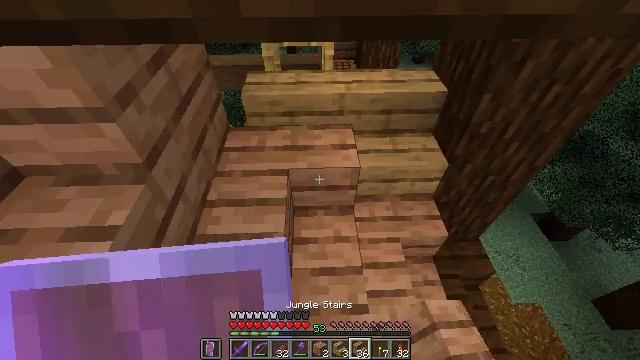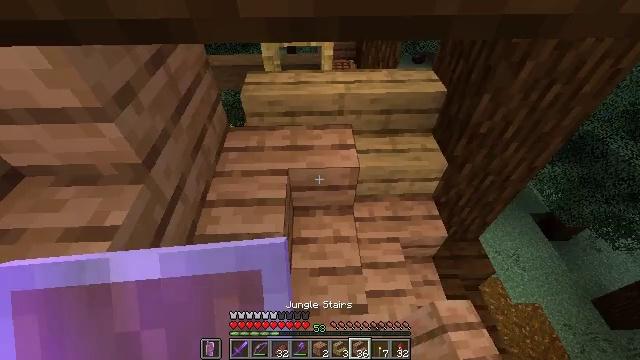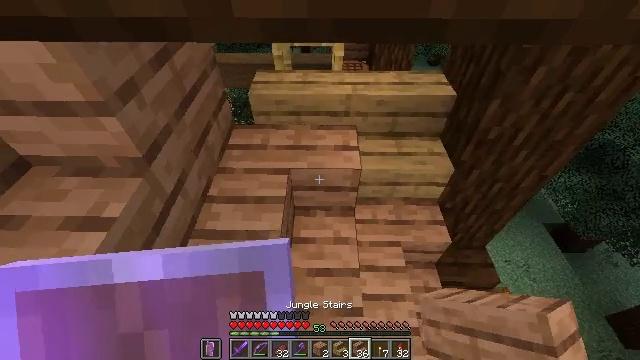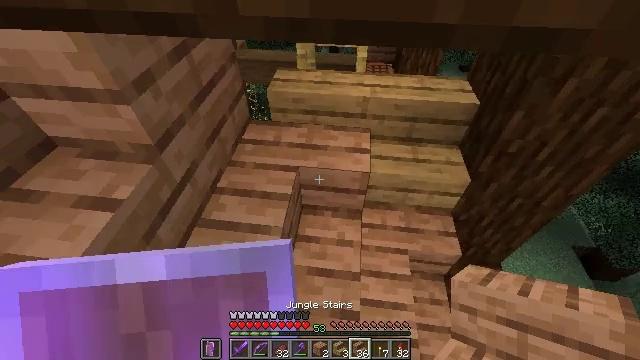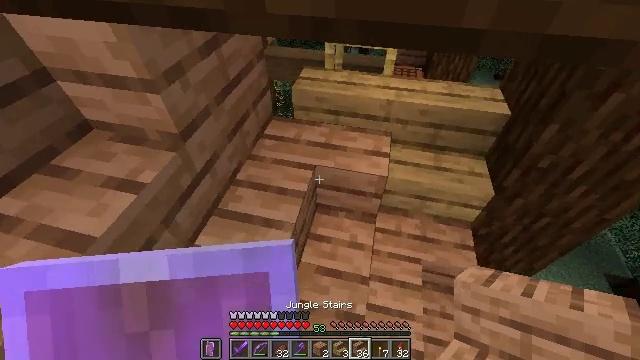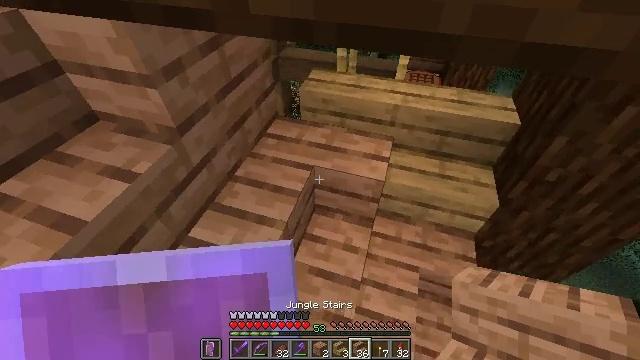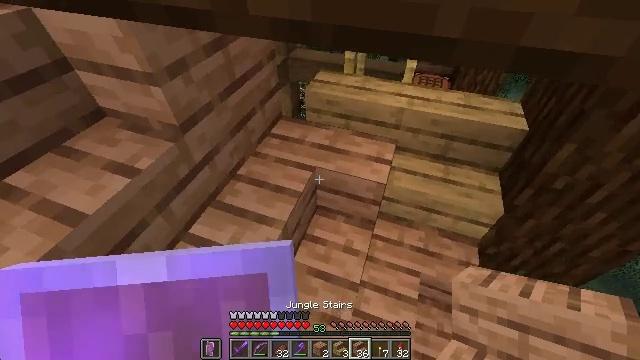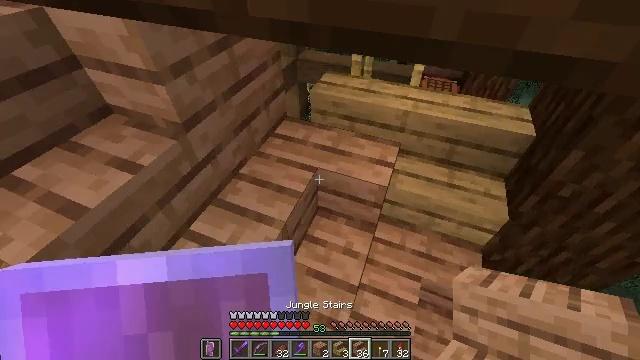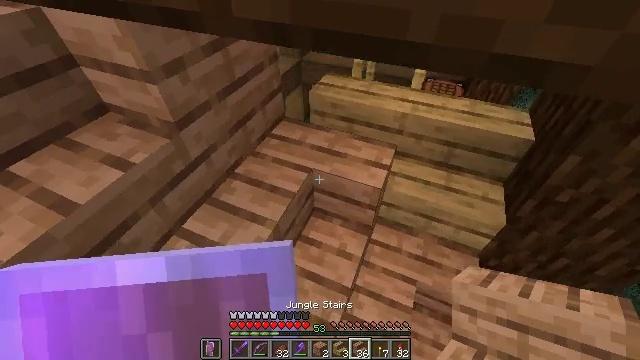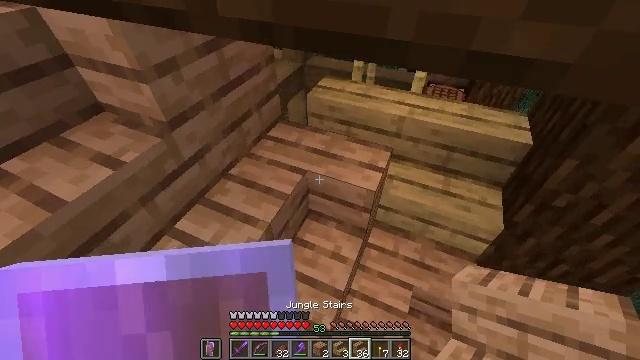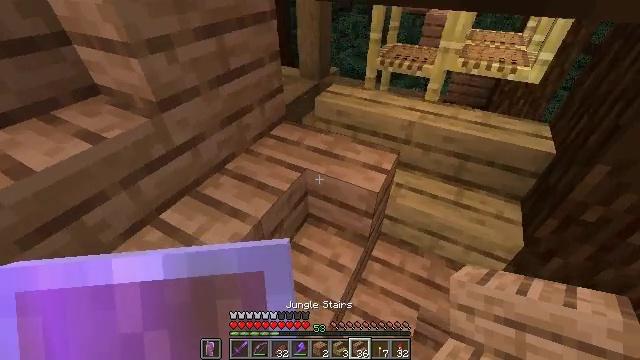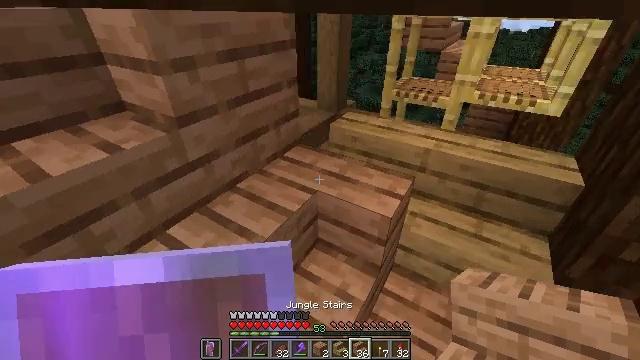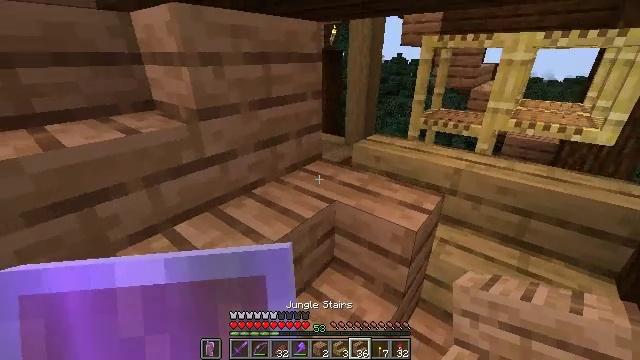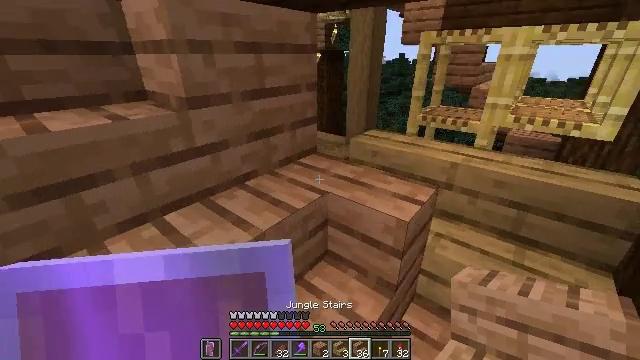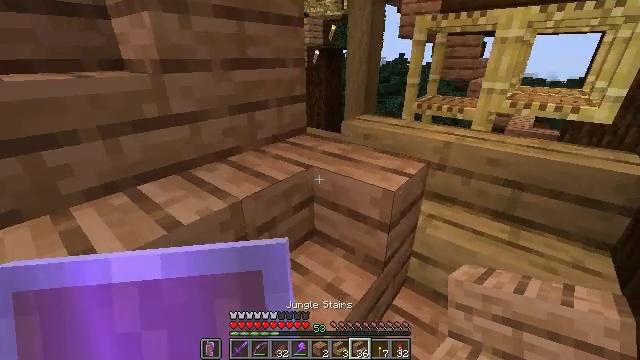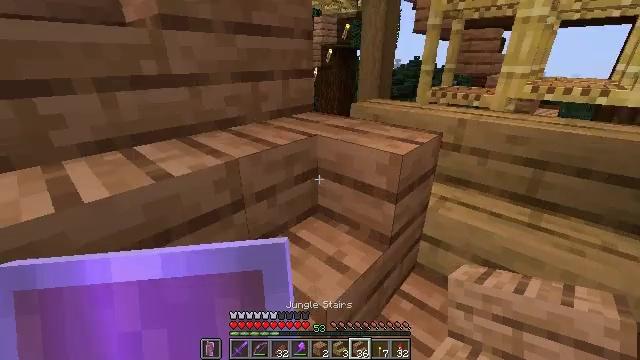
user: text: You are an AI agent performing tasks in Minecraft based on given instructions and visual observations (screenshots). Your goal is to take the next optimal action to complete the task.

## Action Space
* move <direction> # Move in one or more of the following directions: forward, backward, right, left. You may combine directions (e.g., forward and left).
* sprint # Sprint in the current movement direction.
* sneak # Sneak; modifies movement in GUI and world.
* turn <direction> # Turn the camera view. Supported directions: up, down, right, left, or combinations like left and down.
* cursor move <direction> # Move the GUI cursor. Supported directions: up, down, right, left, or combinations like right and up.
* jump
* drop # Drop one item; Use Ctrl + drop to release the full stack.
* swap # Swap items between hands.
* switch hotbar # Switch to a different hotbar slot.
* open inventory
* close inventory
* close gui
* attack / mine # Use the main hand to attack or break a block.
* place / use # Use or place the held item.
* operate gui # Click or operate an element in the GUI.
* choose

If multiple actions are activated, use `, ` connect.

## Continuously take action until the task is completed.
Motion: motion action
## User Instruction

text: Remove the oak stairs to repurpose them.
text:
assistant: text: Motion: move right, sneak
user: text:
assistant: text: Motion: move right, sneak, turn left
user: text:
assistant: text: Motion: move right, sneak, turn left
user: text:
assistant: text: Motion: move right, sneak, turn left
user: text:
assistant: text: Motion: move right, sneak, turn left
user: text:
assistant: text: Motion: move right, sneak, turn left
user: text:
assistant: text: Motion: move right, sneak, turn left
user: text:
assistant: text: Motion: move right, sneak, turn left
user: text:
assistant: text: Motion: move right, sneak
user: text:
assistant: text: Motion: move right, sneak, turn left and up
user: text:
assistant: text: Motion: move right, sneak, turn left and up
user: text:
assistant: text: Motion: move right, sneak, turn left and up
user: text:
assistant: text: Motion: move right, sneak
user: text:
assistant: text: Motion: move right, sneak
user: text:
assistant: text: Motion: move right, sneak, turn left
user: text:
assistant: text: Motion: move right, sneak, turn left
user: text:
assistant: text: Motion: move right, sneak
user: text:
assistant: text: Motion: sneak, turn left
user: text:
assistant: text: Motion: no_op
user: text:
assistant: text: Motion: turn left and up
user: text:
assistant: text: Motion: turn left and up
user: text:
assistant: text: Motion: turn left and up
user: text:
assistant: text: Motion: turn left and up
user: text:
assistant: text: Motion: no_op
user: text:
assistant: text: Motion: no_op
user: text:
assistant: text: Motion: no_op
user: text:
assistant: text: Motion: no_op
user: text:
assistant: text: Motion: no_op
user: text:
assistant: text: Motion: turn up
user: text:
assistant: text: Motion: no_op